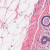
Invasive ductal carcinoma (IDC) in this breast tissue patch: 0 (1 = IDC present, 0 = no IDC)